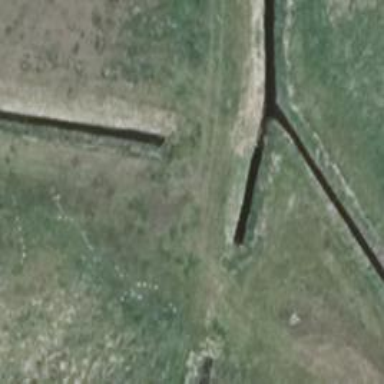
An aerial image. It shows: Culvert tunnel.